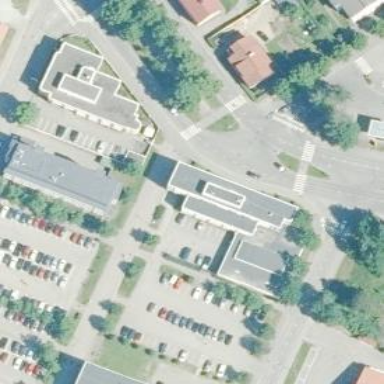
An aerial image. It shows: Police building.